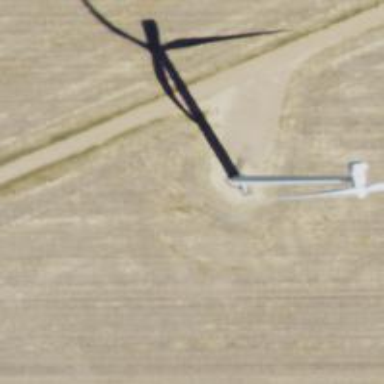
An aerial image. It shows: Wind generator powered by horizontal axis wind turbine.